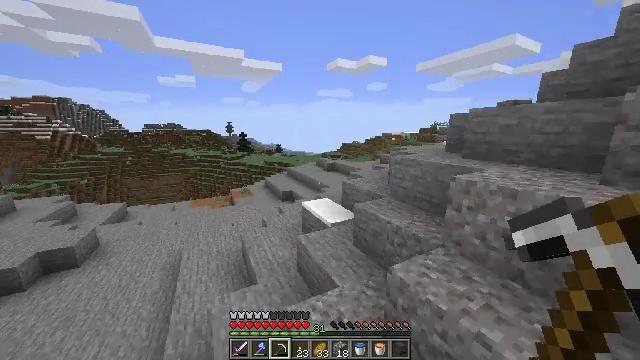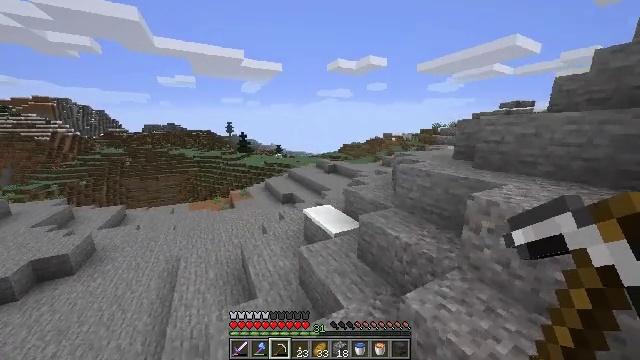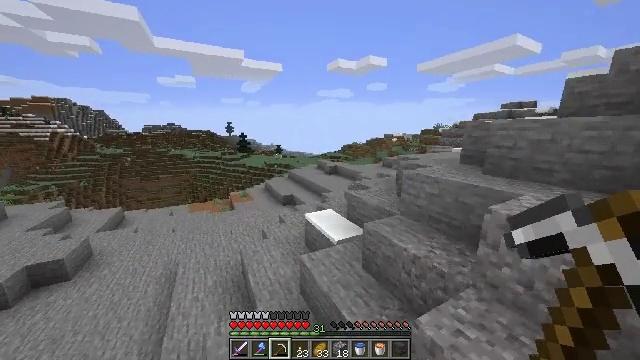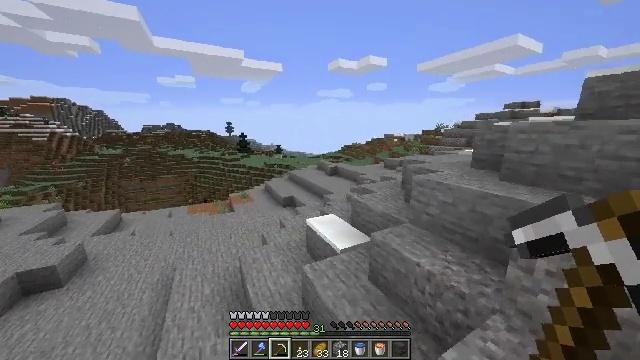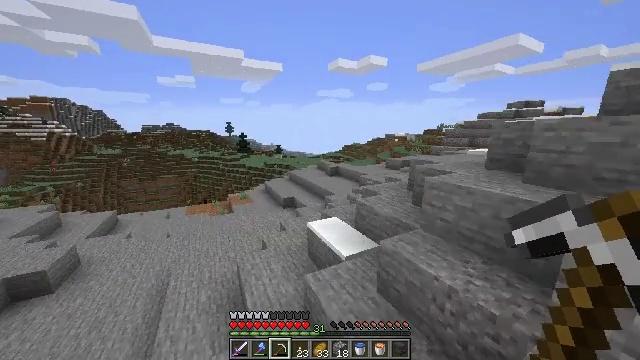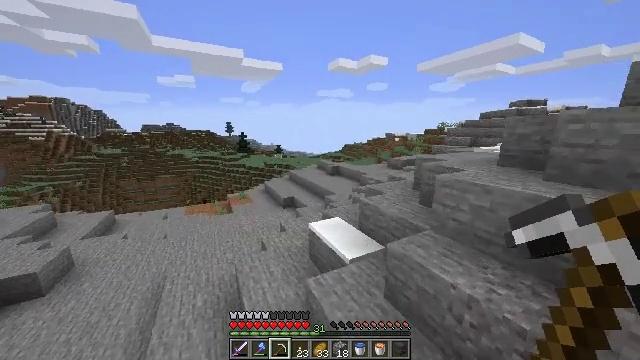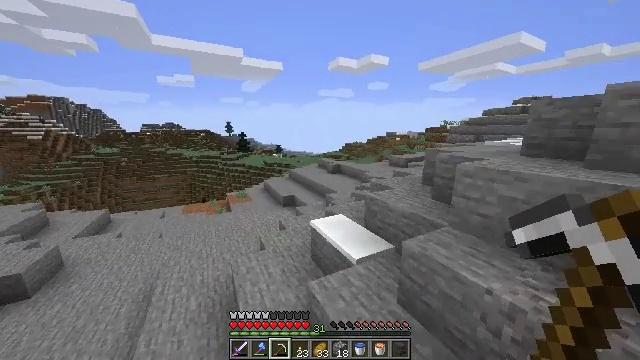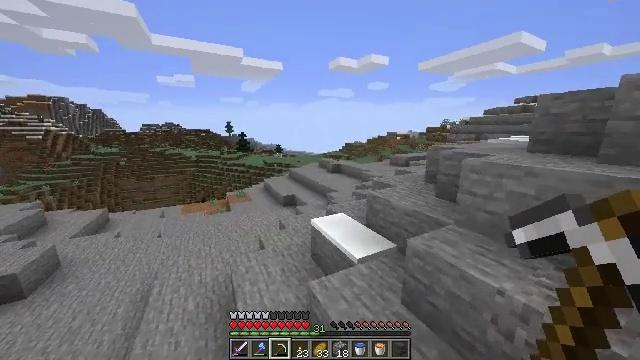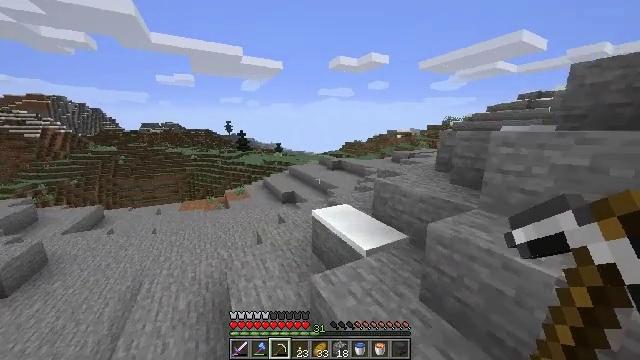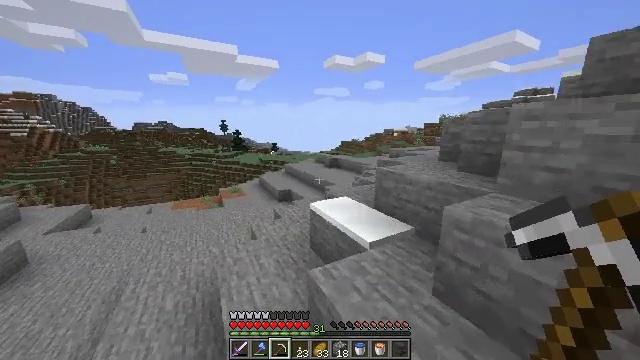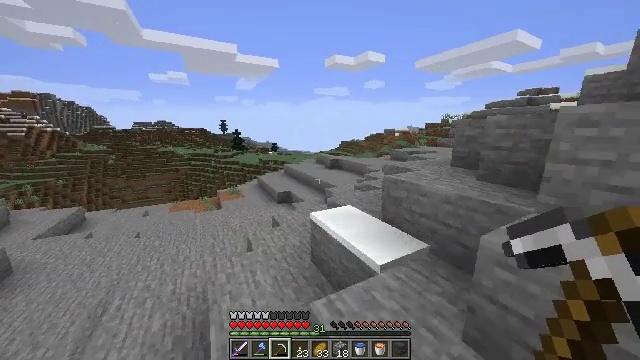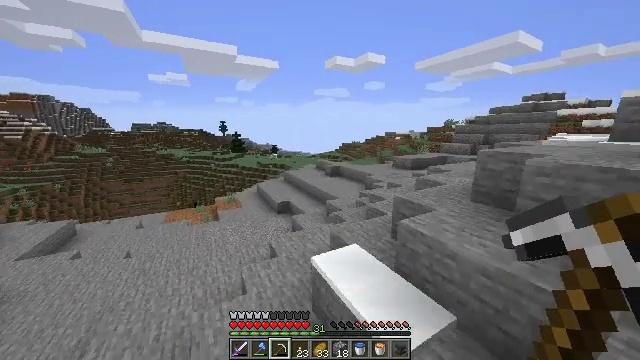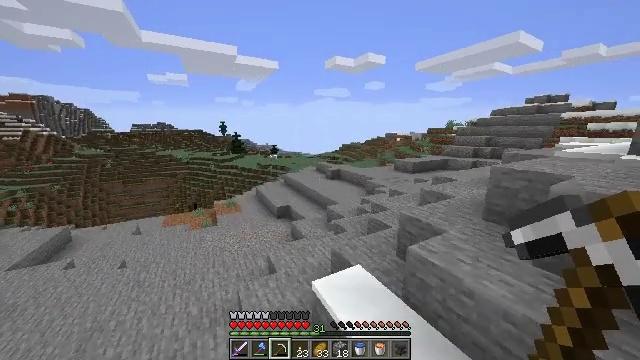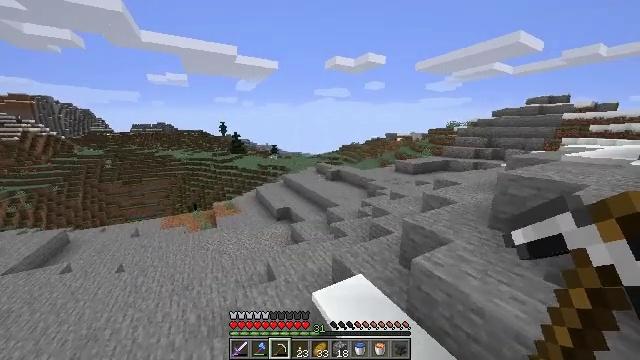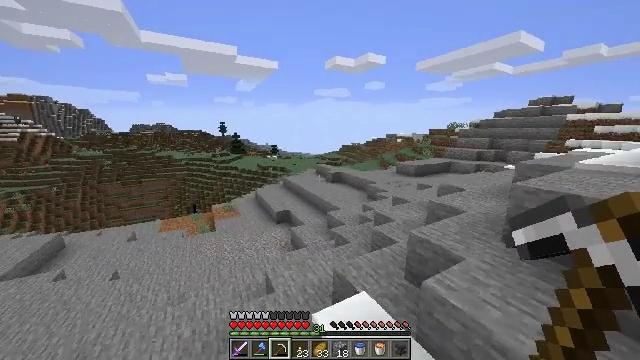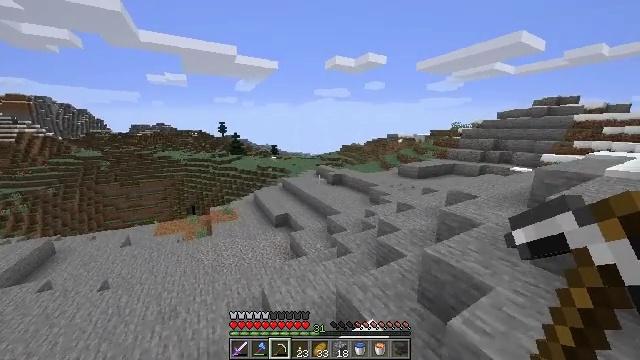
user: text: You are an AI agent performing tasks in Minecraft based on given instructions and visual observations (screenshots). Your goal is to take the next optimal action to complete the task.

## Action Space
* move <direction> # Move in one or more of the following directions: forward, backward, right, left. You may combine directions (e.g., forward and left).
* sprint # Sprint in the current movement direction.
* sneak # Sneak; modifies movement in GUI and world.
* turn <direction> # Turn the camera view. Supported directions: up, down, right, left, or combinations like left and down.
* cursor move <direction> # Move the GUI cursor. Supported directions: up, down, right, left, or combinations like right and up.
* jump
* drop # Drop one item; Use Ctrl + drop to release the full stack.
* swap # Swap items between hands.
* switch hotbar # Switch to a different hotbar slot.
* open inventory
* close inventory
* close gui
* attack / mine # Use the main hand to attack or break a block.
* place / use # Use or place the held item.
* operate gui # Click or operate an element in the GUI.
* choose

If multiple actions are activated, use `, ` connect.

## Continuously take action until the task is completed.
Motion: motion action
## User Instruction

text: Gather grass on the ground.
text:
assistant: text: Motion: move forward and move left, sprint, jump
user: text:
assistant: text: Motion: move forward, sprint, jump
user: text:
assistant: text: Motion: move forward, sprint, jump
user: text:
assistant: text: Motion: move forward, sprint, jump
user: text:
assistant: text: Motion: move forward, sprint, jump
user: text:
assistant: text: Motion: move forward, sprint, jump
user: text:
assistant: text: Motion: move forward, sprint, jump
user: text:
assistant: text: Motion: move forward, sprint, jump
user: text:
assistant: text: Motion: move forward, sprint, turn right, jump
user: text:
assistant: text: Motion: move forward, sprint, jump
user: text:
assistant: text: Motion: move forward, sprint, jump
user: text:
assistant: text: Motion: move forward, sprint, jump
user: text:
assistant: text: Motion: move forward, sprint, jump
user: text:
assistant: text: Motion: move forward, sprint, jump
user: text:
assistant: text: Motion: move forward, sprint, jump
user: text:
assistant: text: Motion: move forward, sprint, jump
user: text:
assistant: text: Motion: move forward, sprint, jump
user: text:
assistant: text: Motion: move forward and move right, sprint, jump
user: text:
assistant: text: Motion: move forward and move right, sprint, jump
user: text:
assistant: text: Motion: move forward and move right, sprint, jump
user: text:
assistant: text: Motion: move forward and move right, sprint, turn right, jump
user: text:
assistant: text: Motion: move forward and move right, sprint, turn right, jump
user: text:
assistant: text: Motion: move forward, sprint, turn right, jump
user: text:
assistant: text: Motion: move forward, sprint, jump
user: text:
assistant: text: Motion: move forward, sprint, jump
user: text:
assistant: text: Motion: move forward, sprint, jump
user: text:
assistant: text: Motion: move forward, sprint, jump
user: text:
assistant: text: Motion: move forward, sprint, turn right, jump
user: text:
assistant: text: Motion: move forward, sprint, turn right, jump
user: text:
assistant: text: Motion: move forward, sprint, turn right, jump